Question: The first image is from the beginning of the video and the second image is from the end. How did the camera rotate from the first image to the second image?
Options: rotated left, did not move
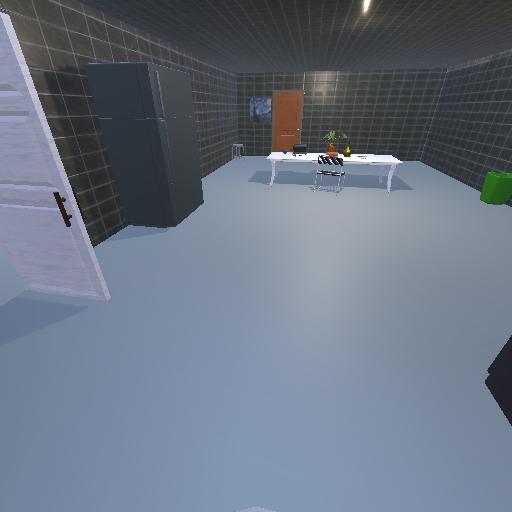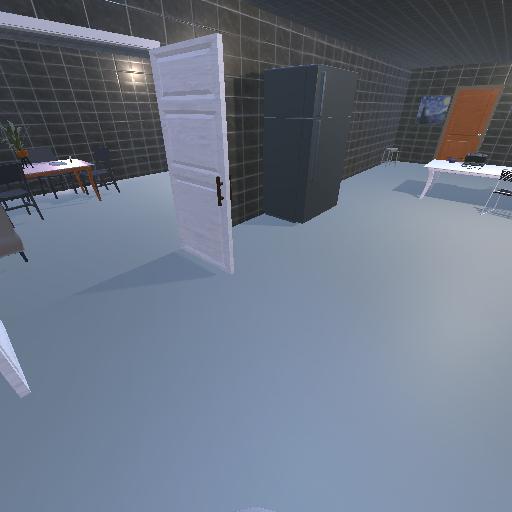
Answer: rotated left